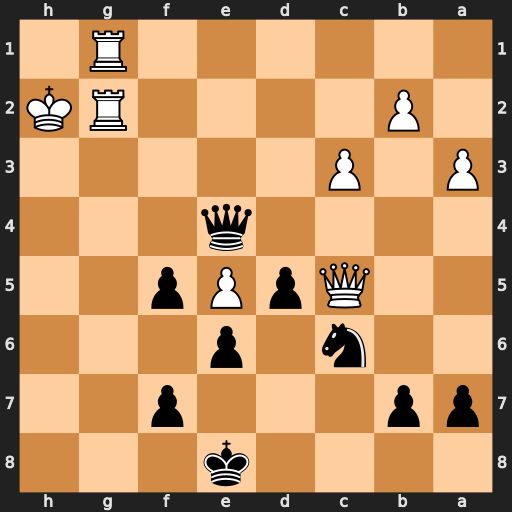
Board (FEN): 4k3/pp3p2/2n1p3/2QpPp2/4q3/P1P5/1P4RK/6R1
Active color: b
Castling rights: -
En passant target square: -
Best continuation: Qh4#